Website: walmart
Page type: payment
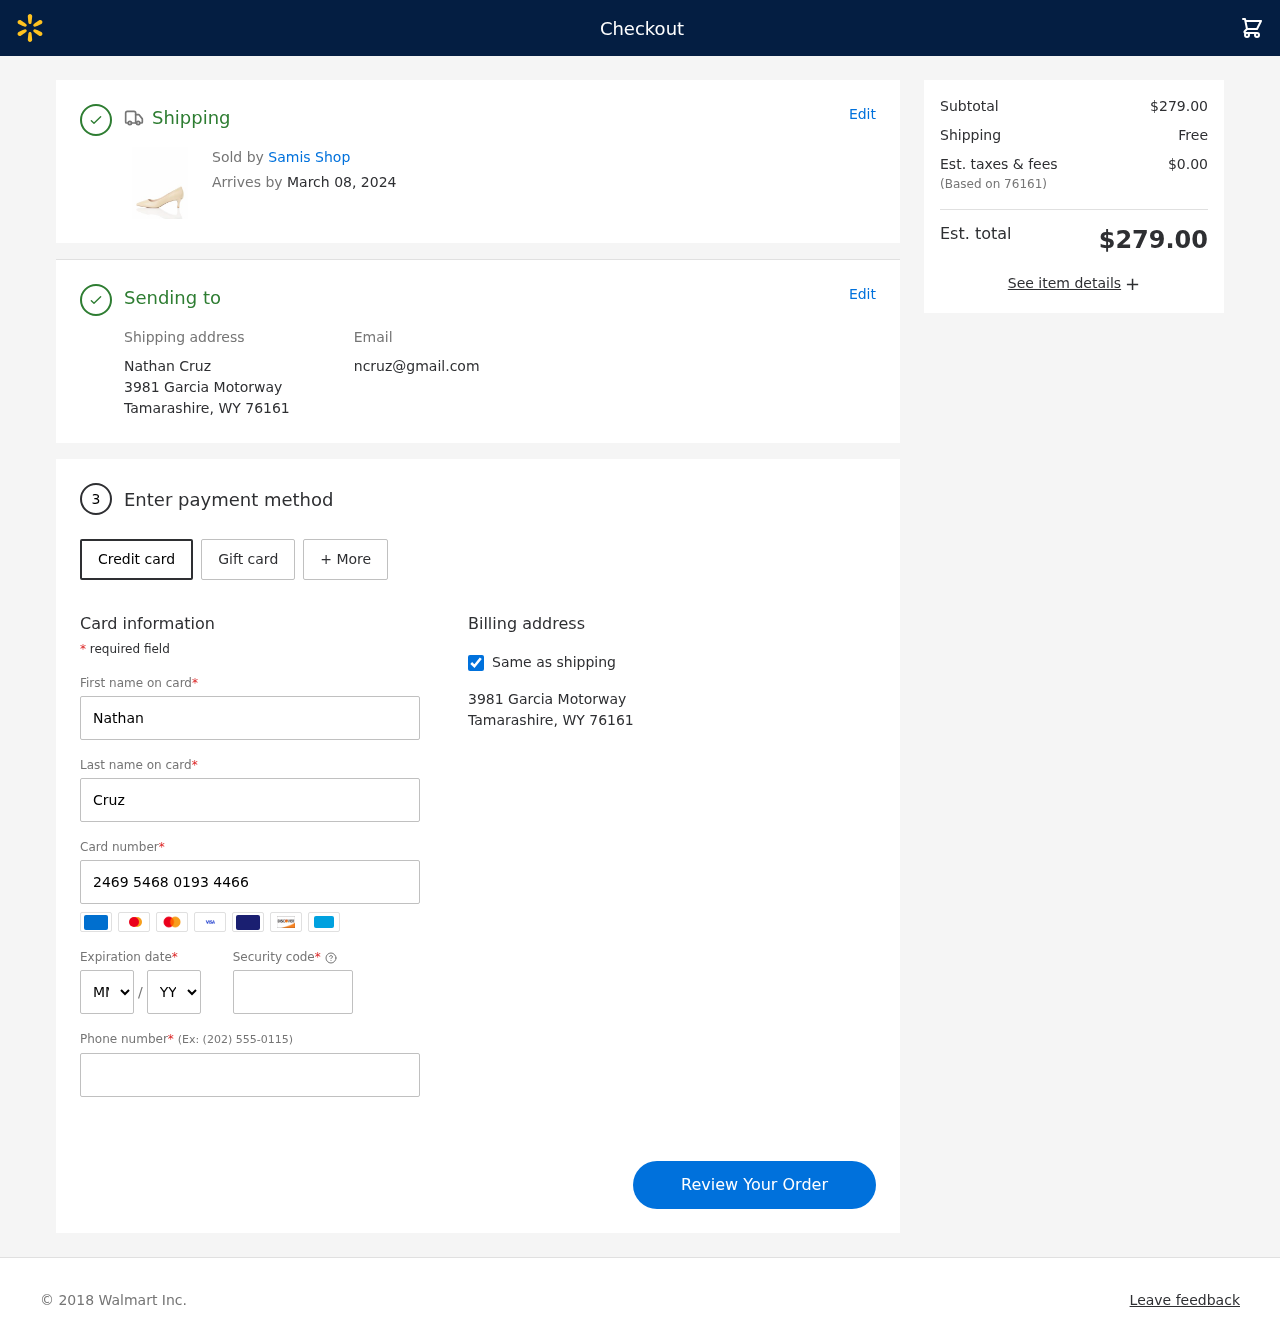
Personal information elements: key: PII_CARD_CVV
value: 955
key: PII_CARD_EXPIRY_MONTH
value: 05
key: PII_CARD_EXPIRY_YEAR
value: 28
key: PII_CARD_NUMBER
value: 2469 5468 0193 4466
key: PII_CITY_STATE_ZIP
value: Tamarashire, WY 76161
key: PII_EMAIL
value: ncruz@gmail.com
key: PII_FIRSTNAME
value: Nathan
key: PII_FULLNAME
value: Nathan Cruz
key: PII_LASTNAME
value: Cruz
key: PII_PHONE
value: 9859627324
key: PII_POSTCODE
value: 76161
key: PII_STREET
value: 3981 Garcia Motorway
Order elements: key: ORDER_DELIVERY_DATE
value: March 08, 2024
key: ORDER_SUBTOTAL
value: $279.00
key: ORDER_SHIPPING_COST
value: Free
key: ORDER_TAX
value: $0.00
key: ORDER_TOTAL
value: $279.00